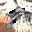
Label: 7